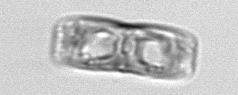
Label: pennate_morphotype1